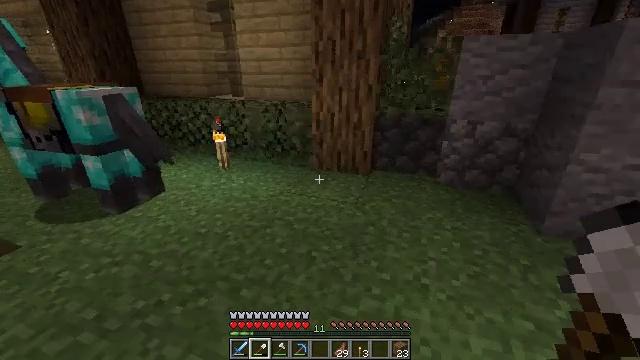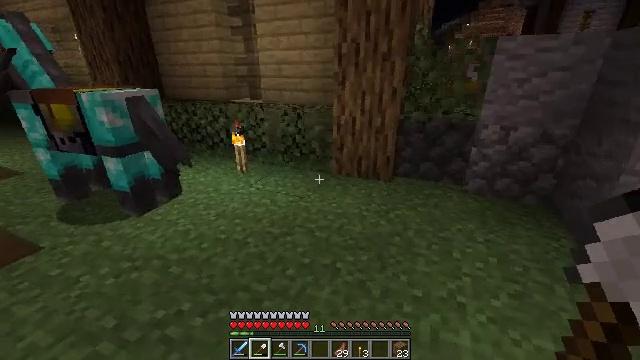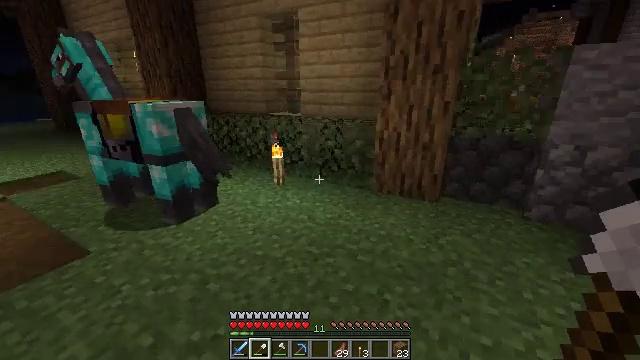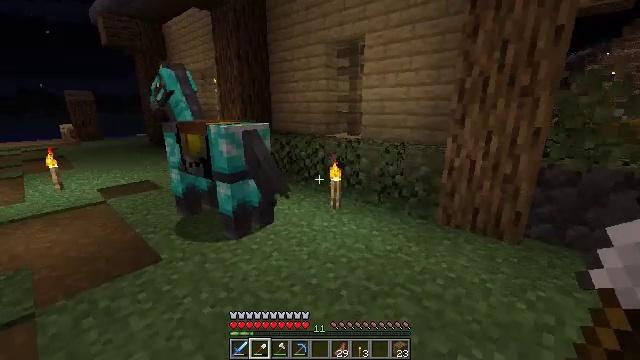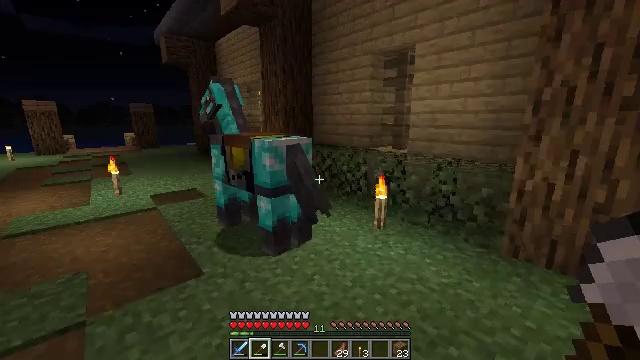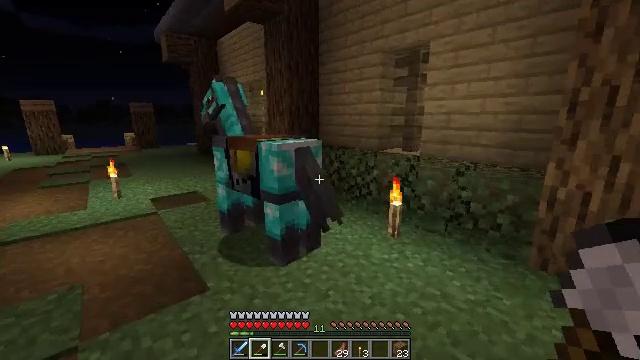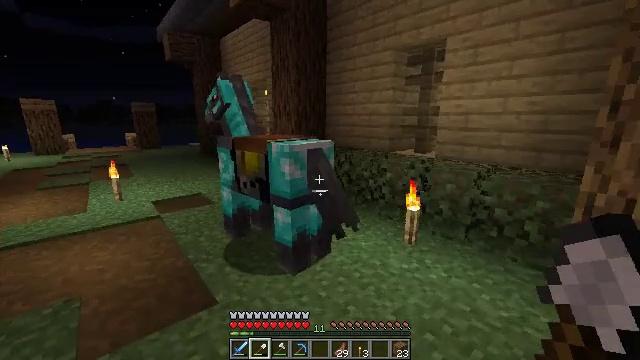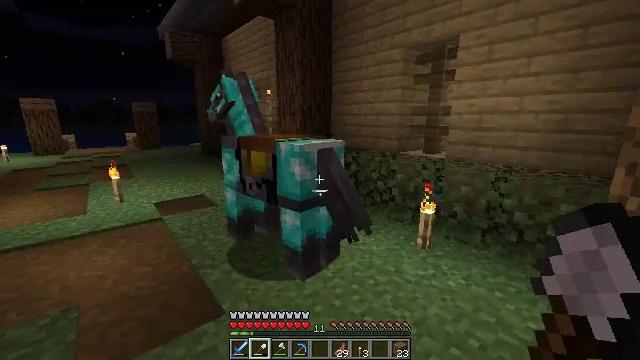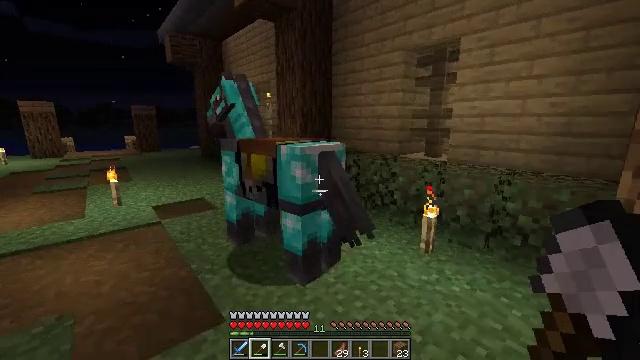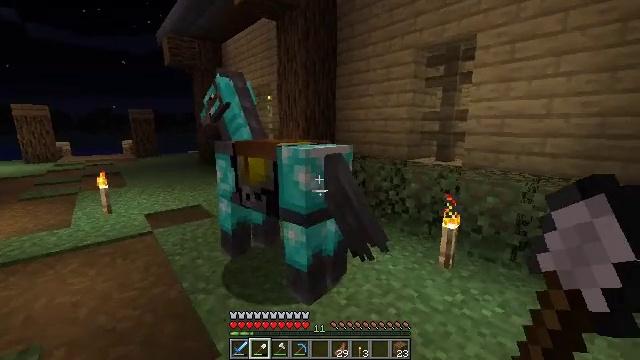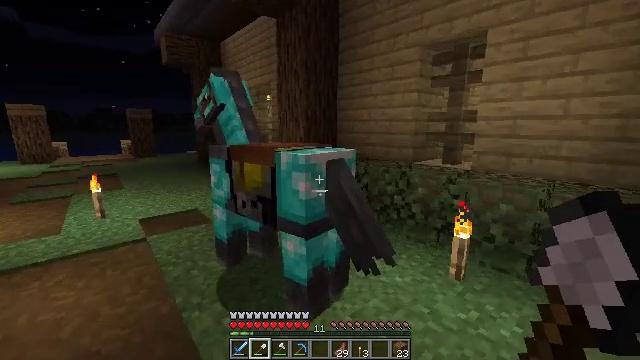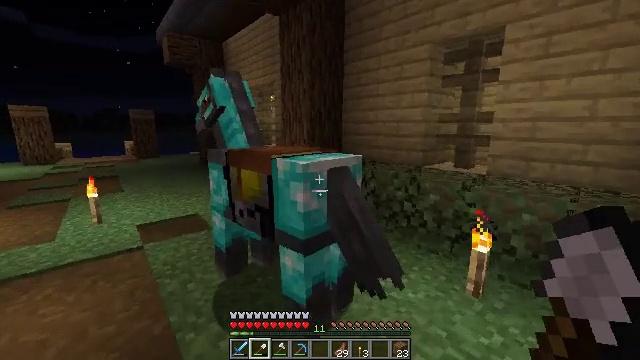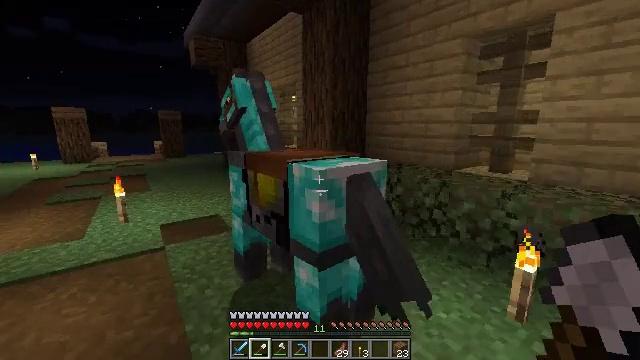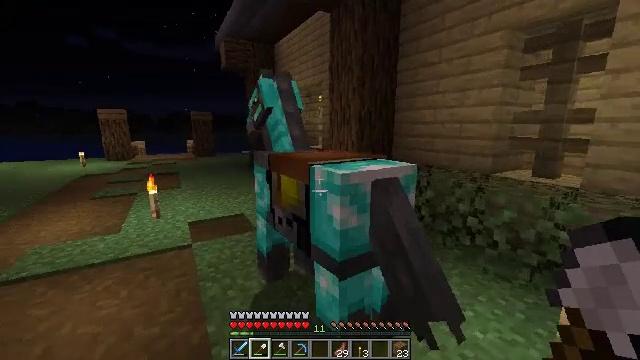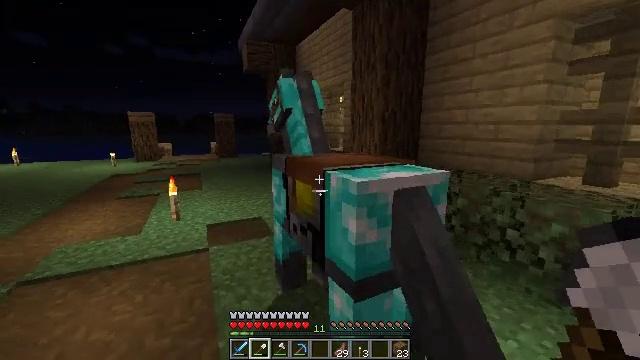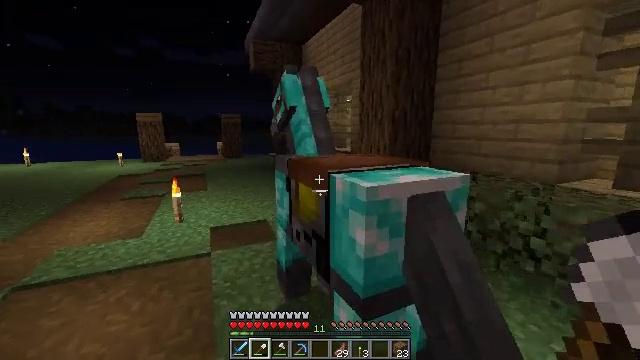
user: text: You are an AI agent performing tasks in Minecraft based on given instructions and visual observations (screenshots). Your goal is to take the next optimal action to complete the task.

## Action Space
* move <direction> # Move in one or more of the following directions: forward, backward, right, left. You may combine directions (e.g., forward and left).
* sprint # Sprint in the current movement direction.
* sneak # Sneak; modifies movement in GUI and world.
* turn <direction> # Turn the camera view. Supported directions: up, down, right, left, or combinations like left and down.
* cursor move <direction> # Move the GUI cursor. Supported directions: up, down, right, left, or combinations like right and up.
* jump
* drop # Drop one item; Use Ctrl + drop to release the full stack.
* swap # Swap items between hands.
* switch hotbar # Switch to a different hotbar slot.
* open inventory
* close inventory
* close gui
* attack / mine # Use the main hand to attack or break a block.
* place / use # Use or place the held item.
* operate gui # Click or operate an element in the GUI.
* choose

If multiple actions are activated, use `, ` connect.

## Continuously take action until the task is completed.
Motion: motion action
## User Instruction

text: Clear birch leaves to get saplings.
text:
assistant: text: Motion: move forward and move left, turn left
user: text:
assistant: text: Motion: move forward and move left, turn left and up
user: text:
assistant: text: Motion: move forward and move left, turn left and up
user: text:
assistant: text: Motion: move forward and move left, turn left and up
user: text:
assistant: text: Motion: move forward and move left
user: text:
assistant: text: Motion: move forward and move left
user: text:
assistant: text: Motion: move forward and move left
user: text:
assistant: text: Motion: move forward
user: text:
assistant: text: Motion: move forward, turn up
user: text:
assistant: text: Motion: move forward
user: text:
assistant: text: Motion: move forward
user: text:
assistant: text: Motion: move forward, turn left
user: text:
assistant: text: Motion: move forward, turn left
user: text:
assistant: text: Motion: move forward, turn left
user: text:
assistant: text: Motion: move forward, turn left
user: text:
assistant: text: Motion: move forward, turn left
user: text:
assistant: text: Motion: move forward, use / place
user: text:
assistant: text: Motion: move forward, use / place
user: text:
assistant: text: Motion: no_op
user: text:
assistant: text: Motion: turn right
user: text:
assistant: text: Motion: turn right and down
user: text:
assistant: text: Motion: turn right and down
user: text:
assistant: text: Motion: turn right and down
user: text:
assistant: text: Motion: turn right and down
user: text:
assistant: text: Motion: turn right and down
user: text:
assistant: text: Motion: turn right
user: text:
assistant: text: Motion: turn right
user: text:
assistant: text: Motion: move right, turn right and down
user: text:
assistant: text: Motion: move right, turn right and down
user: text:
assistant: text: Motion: move right, turn right and down